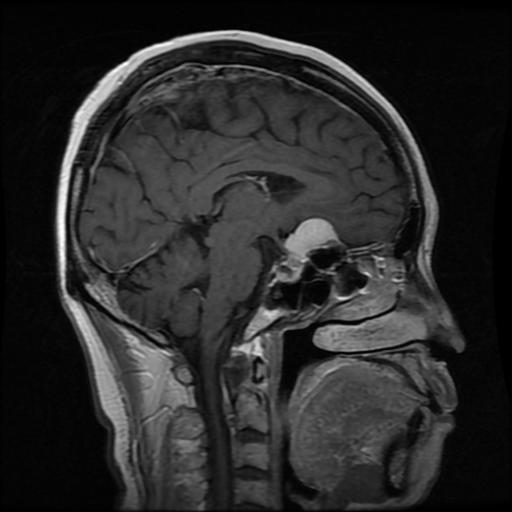
Label: meningioma